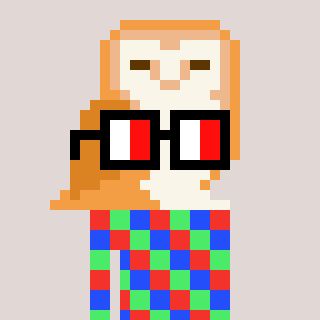
a pixel art character with square glasses with black frames and red eyes, a owl-shaped head and a teal-colored body on a warm background